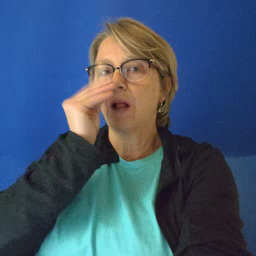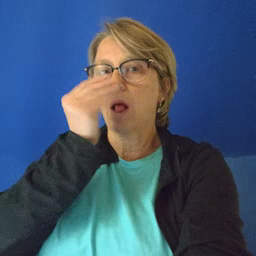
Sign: flower